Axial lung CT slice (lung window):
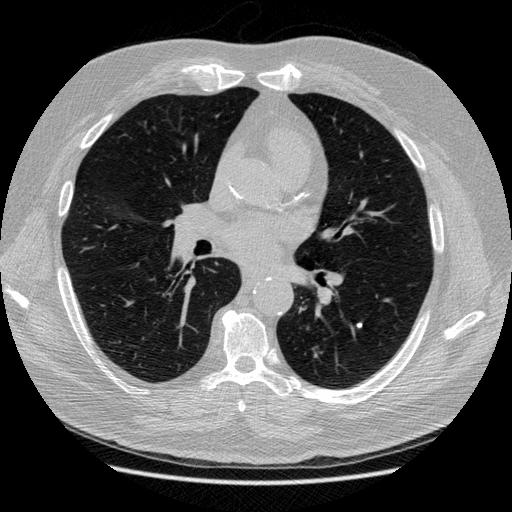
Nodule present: yes
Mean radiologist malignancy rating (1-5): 1